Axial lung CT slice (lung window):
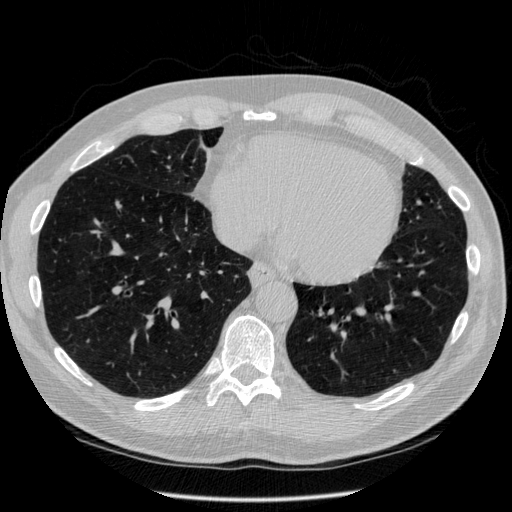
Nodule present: no